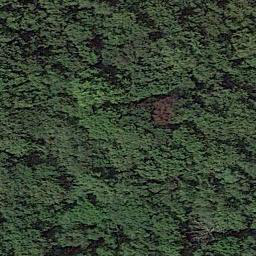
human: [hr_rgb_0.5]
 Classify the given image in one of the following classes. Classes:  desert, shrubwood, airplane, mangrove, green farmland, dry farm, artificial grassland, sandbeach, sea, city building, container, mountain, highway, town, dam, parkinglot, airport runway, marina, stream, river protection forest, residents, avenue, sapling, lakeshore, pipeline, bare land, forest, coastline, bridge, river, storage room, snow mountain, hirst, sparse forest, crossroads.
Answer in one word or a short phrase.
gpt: forest